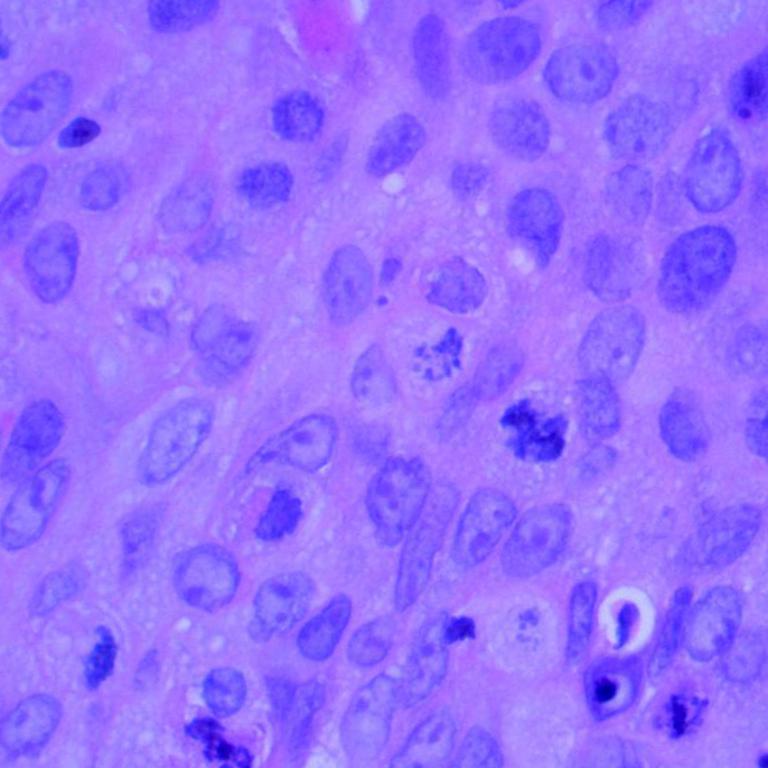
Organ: lung
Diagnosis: squamous carcinomas